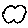
Label: cloud